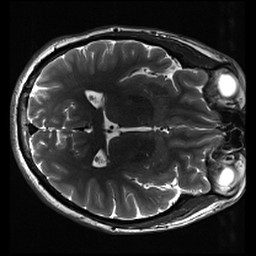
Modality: inplaneT2
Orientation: axial